Field crop: tomato
Growth stage: 2
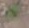
Species: solanum